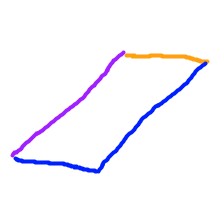
Shape: parallelogram